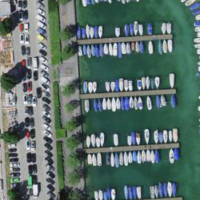
EUNIS habitat code: 53
Species observed at this site:
Asplenium ruta-muraria
Corvus corone
Podiceps cristatus
Fulica atra
Galium aparine
Buteo buteo
Spinus spinus
Bromus sterilis
Chroicocephalus ridibundus
Larus michahellis
Cygnus olor
Chelidonium majus
Najas marina
Erithacus rubecula
Pica pica
Geum urbanum
Alnus glutinosa
Columba livia
Motacilla cinerea
Cyanistes caeruleus
Anas platyrhynchos
Larus canus
Aythya ferina
Aythya fuligula
Passer domesticus
Coloeus monedula
Turdus merula
Myriophyllum spicatum
Phalacrocorax carbo
Mareca strepera
Parus major
Milvus milvus
Taraxacum officinale
Regulus regulus
Motacilla alba
Accipiter nisus